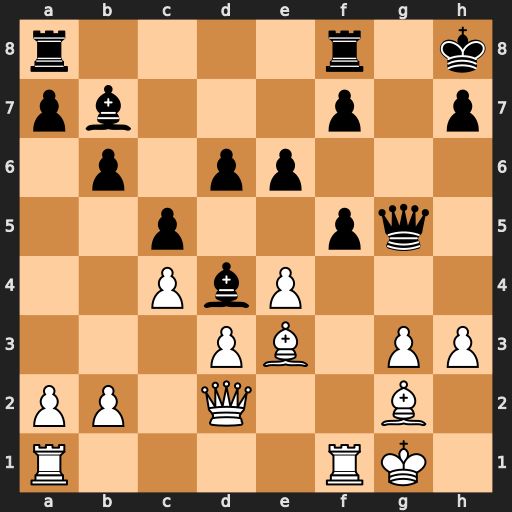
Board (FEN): r4r1k/pb3p1p/1p1pp3/2p2pq1/2PbP3/3PB1PP/PP1Q2B1/R4RK1
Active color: w
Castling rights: -
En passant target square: -
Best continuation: Bxd4+ cxd4 Qxg5